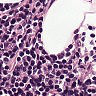
Metastatic tissue present: no